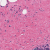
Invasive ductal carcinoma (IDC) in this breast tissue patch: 0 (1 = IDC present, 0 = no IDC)